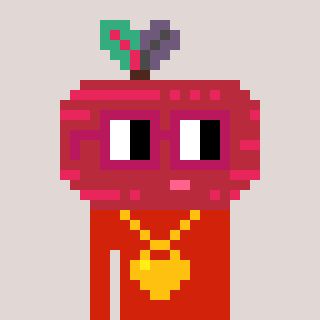
a pixel art character with square dark red glasses, a beet-shaped head and a red-colored body on a warm background